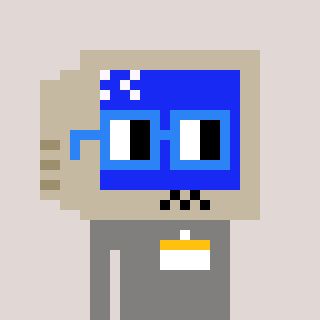
a pixel art character with square blue glasses, a old monitor-shaped head and a bluegrey-colored body on a warm background